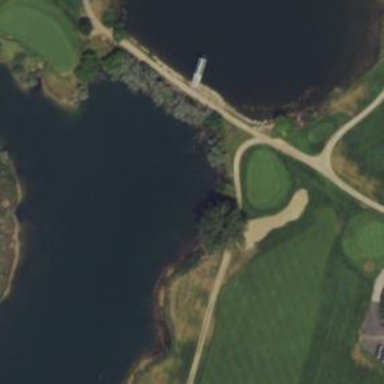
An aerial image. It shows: Track that is also known as Golf Cart path.